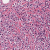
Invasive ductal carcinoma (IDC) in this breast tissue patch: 0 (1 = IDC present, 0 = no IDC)